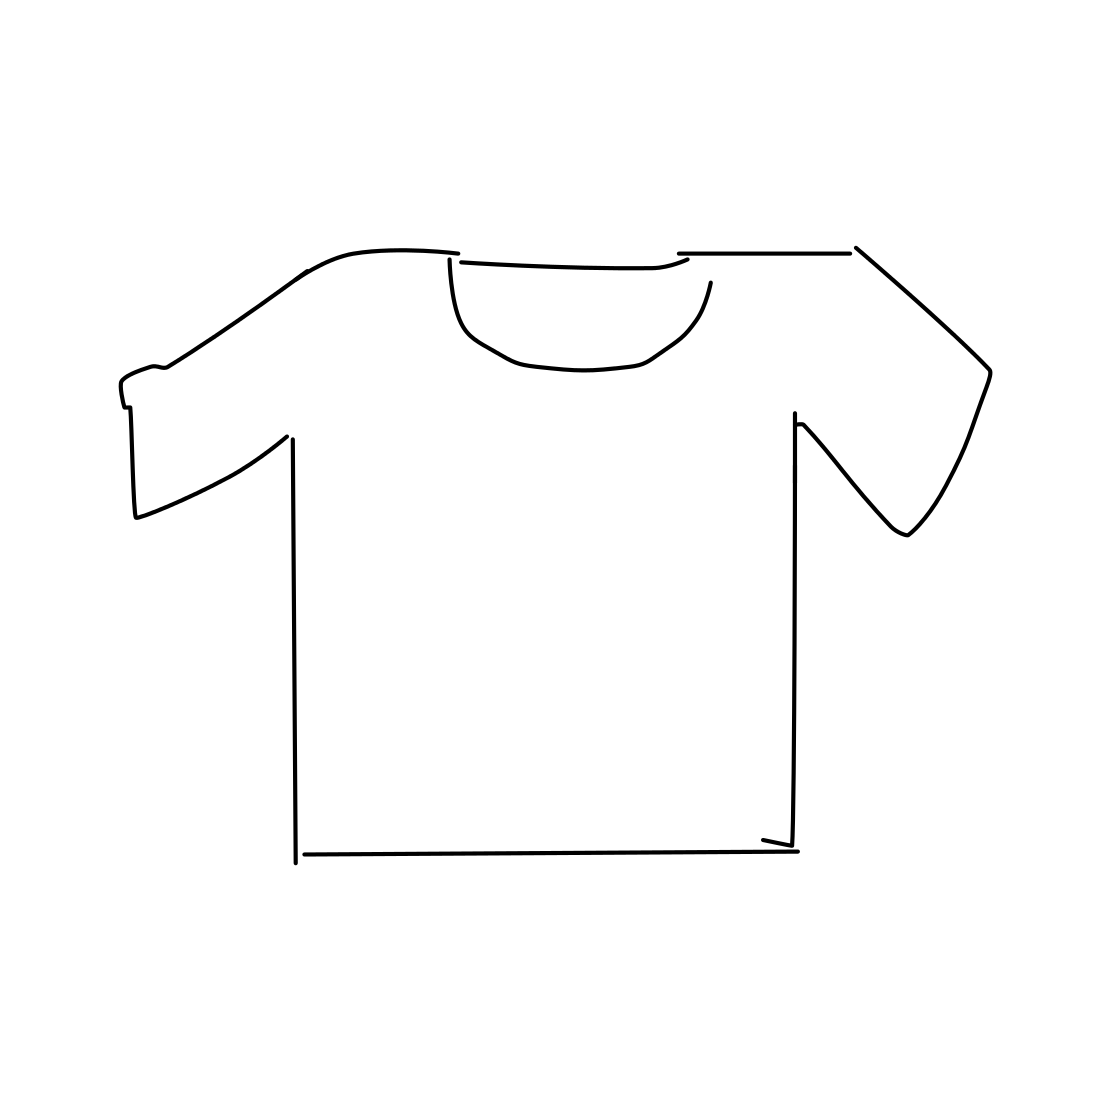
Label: t-shirt